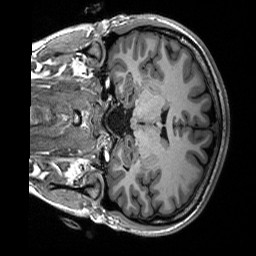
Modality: T1w
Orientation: coronal
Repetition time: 8 s
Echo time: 0.066 s